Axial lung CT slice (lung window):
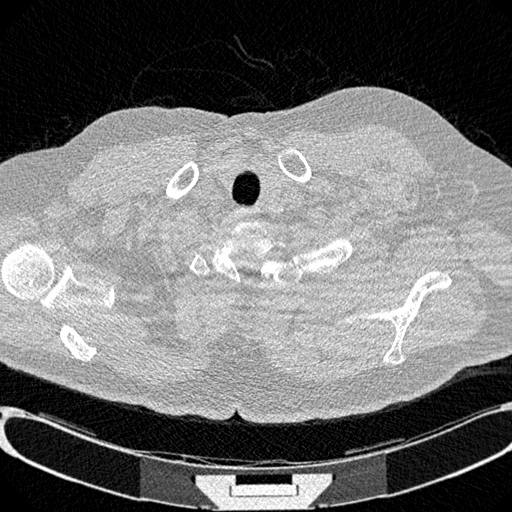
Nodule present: no